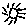
Label: sun